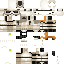
A female skeleton skin with pale skin, wearing blonde helmet dressed in a black armor chest and black pants, featuring a closed mouth.